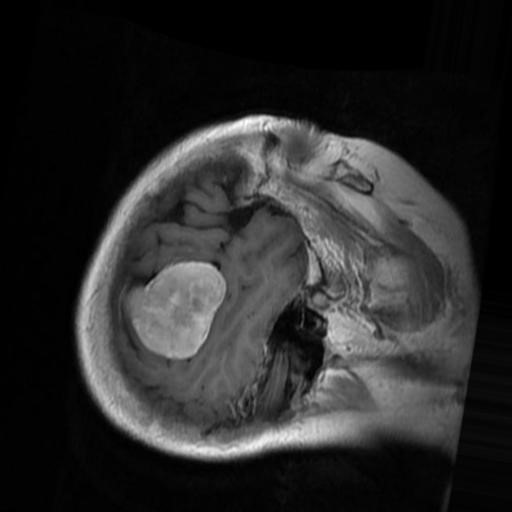
Label: brain_menin